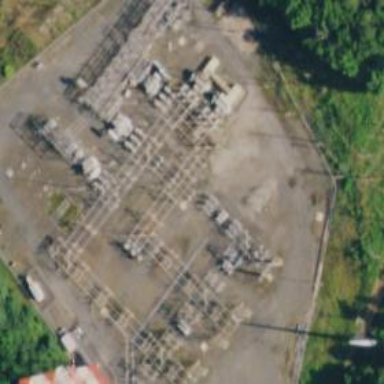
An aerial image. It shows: Distribution substation enclosed by chain link fence.